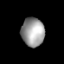
Tissue: lung
Cell type: Endothelial cells
Senescence score: 0.652
Nuclear area (px): 647
Mean DAPI intensity: 156.867